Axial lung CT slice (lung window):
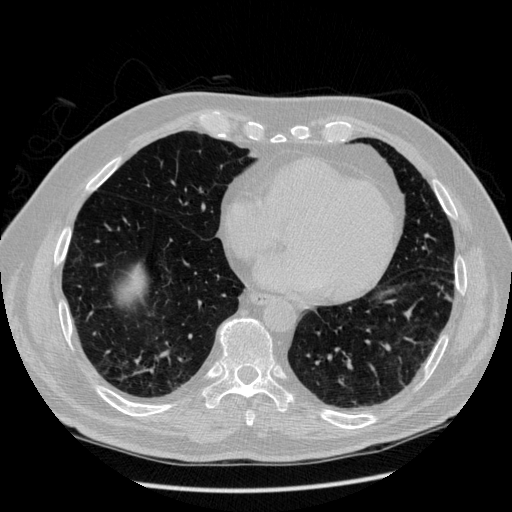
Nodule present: no